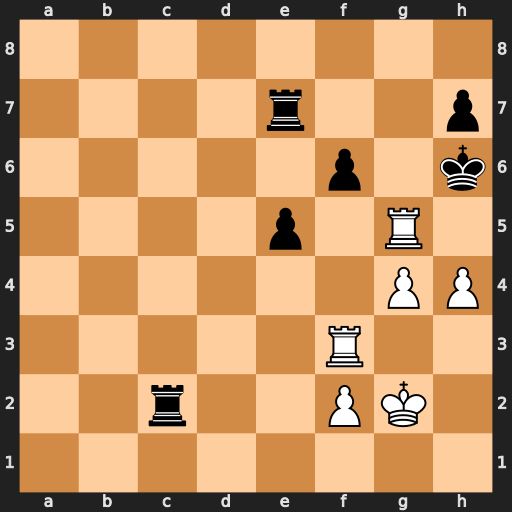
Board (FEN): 8/4r2p/5p1k/4p1R1/6PP/5R2/2r2PK1/8
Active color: w
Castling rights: -
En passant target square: -
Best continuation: Rxf6#